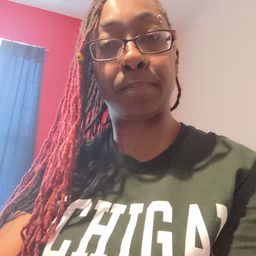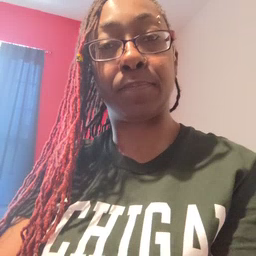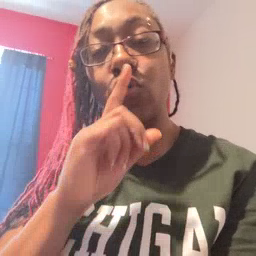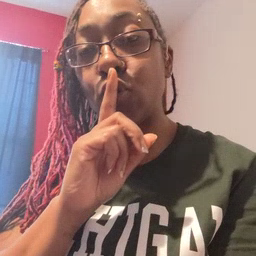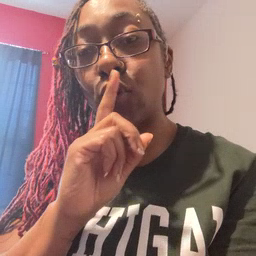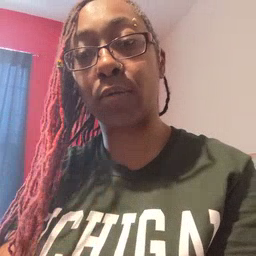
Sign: shhh